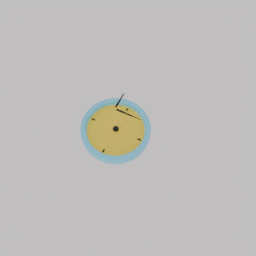
Label: appliances